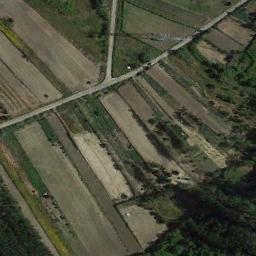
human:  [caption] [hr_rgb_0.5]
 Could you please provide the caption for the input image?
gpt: There is a path between the terraces leading to a building .

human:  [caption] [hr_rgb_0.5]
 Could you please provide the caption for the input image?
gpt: The bare and green terrace is next to some trees .

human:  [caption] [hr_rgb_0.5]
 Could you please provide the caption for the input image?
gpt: A large layer of brown and green mixed terraces with several winding narrow paths .

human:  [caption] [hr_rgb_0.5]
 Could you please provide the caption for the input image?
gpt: There are many plants on the terrace .

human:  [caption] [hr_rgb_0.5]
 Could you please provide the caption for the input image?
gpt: There are many green trees beside the terraces .